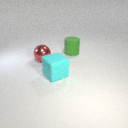
large green rubber cylinder behind large cyan rubber cube